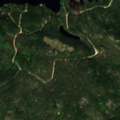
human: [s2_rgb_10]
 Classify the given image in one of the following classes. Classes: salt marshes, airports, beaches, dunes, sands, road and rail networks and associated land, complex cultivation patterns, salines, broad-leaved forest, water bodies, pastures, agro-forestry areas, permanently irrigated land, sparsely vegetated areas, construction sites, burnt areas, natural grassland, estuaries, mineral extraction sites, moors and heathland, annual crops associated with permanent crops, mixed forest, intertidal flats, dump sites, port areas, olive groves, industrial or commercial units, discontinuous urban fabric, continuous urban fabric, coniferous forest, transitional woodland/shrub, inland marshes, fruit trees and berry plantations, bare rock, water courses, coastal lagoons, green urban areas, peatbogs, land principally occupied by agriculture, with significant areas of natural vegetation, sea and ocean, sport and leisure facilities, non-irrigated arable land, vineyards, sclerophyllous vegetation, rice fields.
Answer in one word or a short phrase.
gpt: coniferous forest, water bodies